Field crop: maize
Growth stage: 1
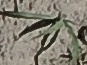
Species: sorghum